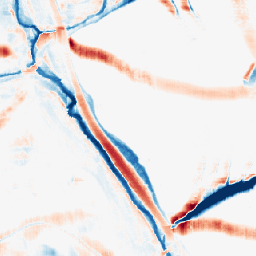
Category: morphological
Decomposition family: morphological_rect
Decomposition parameters: operation: average
width: 20
height: 20
Upsampling method: nearest
Upsampling parameters: scale: 4
Upsampling scale: 4